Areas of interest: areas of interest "Ruiyunxin Square"
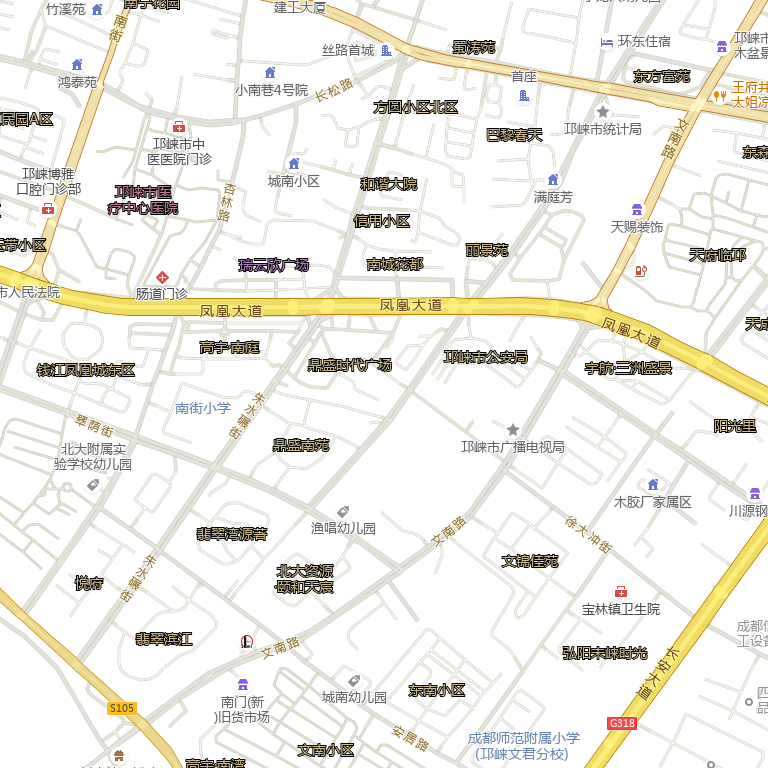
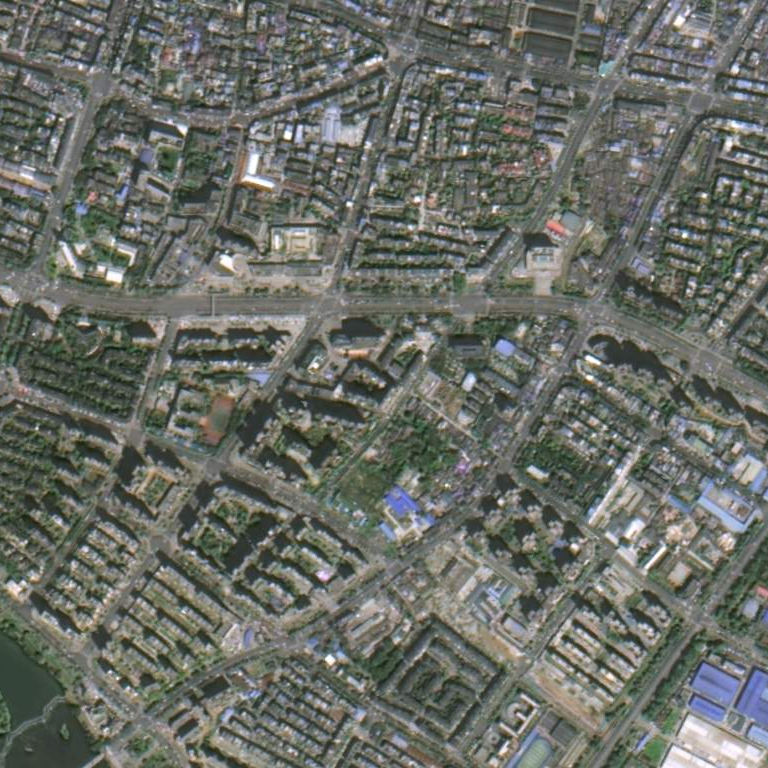